Aerial crown-view tile of a tropical tree (Barro Colorado Island, Panama), acquired 20250818:
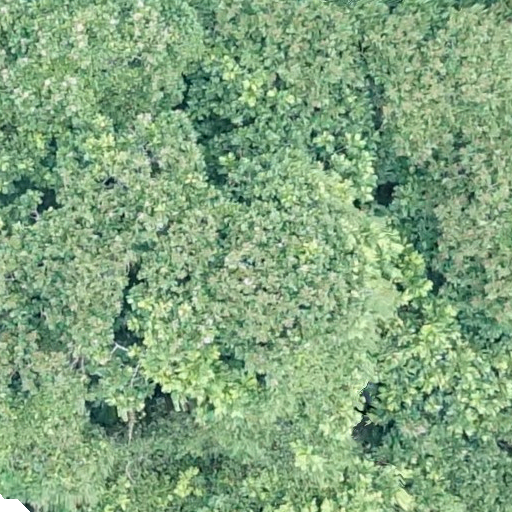
Species: Dipteryx oleifera
GBIF accepted scientific name: Dipteryx oleifera
Crown area: 588.591 m²